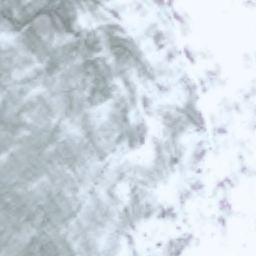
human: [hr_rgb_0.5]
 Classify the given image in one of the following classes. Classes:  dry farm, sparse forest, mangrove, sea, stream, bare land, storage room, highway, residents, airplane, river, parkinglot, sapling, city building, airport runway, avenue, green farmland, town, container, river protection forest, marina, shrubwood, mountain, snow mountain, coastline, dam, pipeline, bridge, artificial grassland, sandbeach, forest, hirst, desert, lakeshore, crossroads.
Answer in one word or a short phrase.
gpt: snow mountain